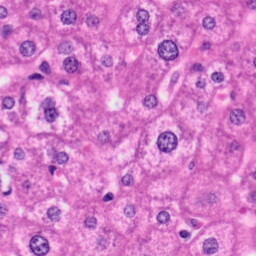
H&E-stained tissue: Liver